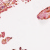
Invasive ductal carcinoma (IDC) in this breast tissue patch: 0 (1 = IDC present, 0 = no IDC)